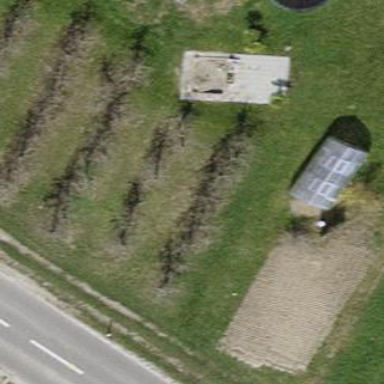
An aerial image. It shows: Orchard.